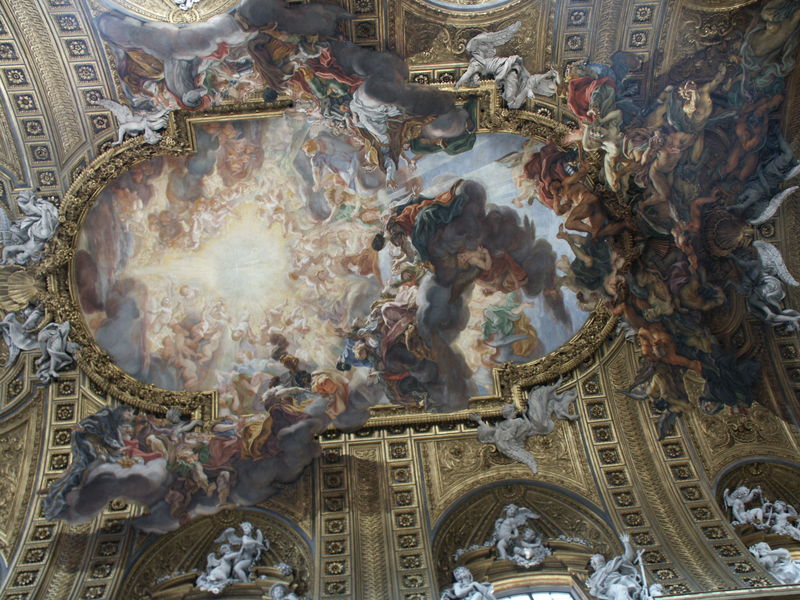
Titel: Deckengemälde “Anbetung des Namens Jesu” in Il Gesù in Rom
Künstler: Giovanni Battista Gaulli
Standort: Rom, Il Gesù (EU - I - Latium)
Schlagwörter: gott, himmel, wolken, bunt, fenster, hell, licht, szene, blüten, wolke, leute, malerei, wand, barock, sonne, gold, decke, personen, fliegen, engel, farbig, bogen, figuren, kuppel, streifen, stuck, gewölbe, gemalt, skulpturen, statuen, jesus, götter, kassetten, heilige, deckengemälde, fresko, himmelfahrt, tonnengewölbe, da vinci, gleißend, himmer, trubel, deckenfresko, gewusel, deckenfresco, kirchendecke, dekenfresco, mel